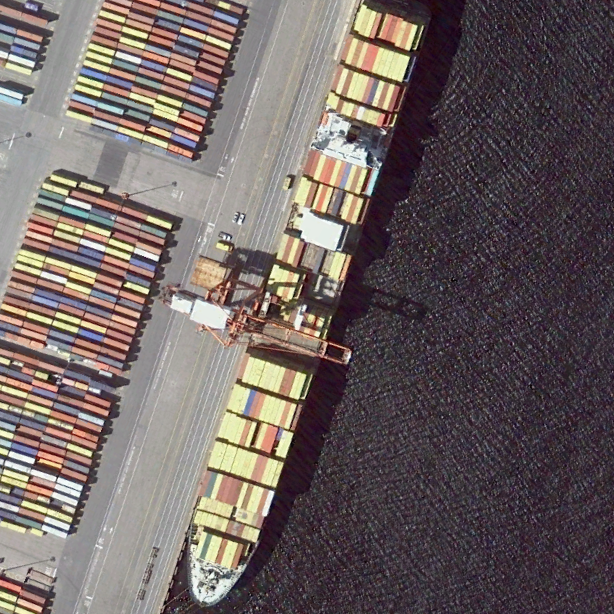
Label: civil